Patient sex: M
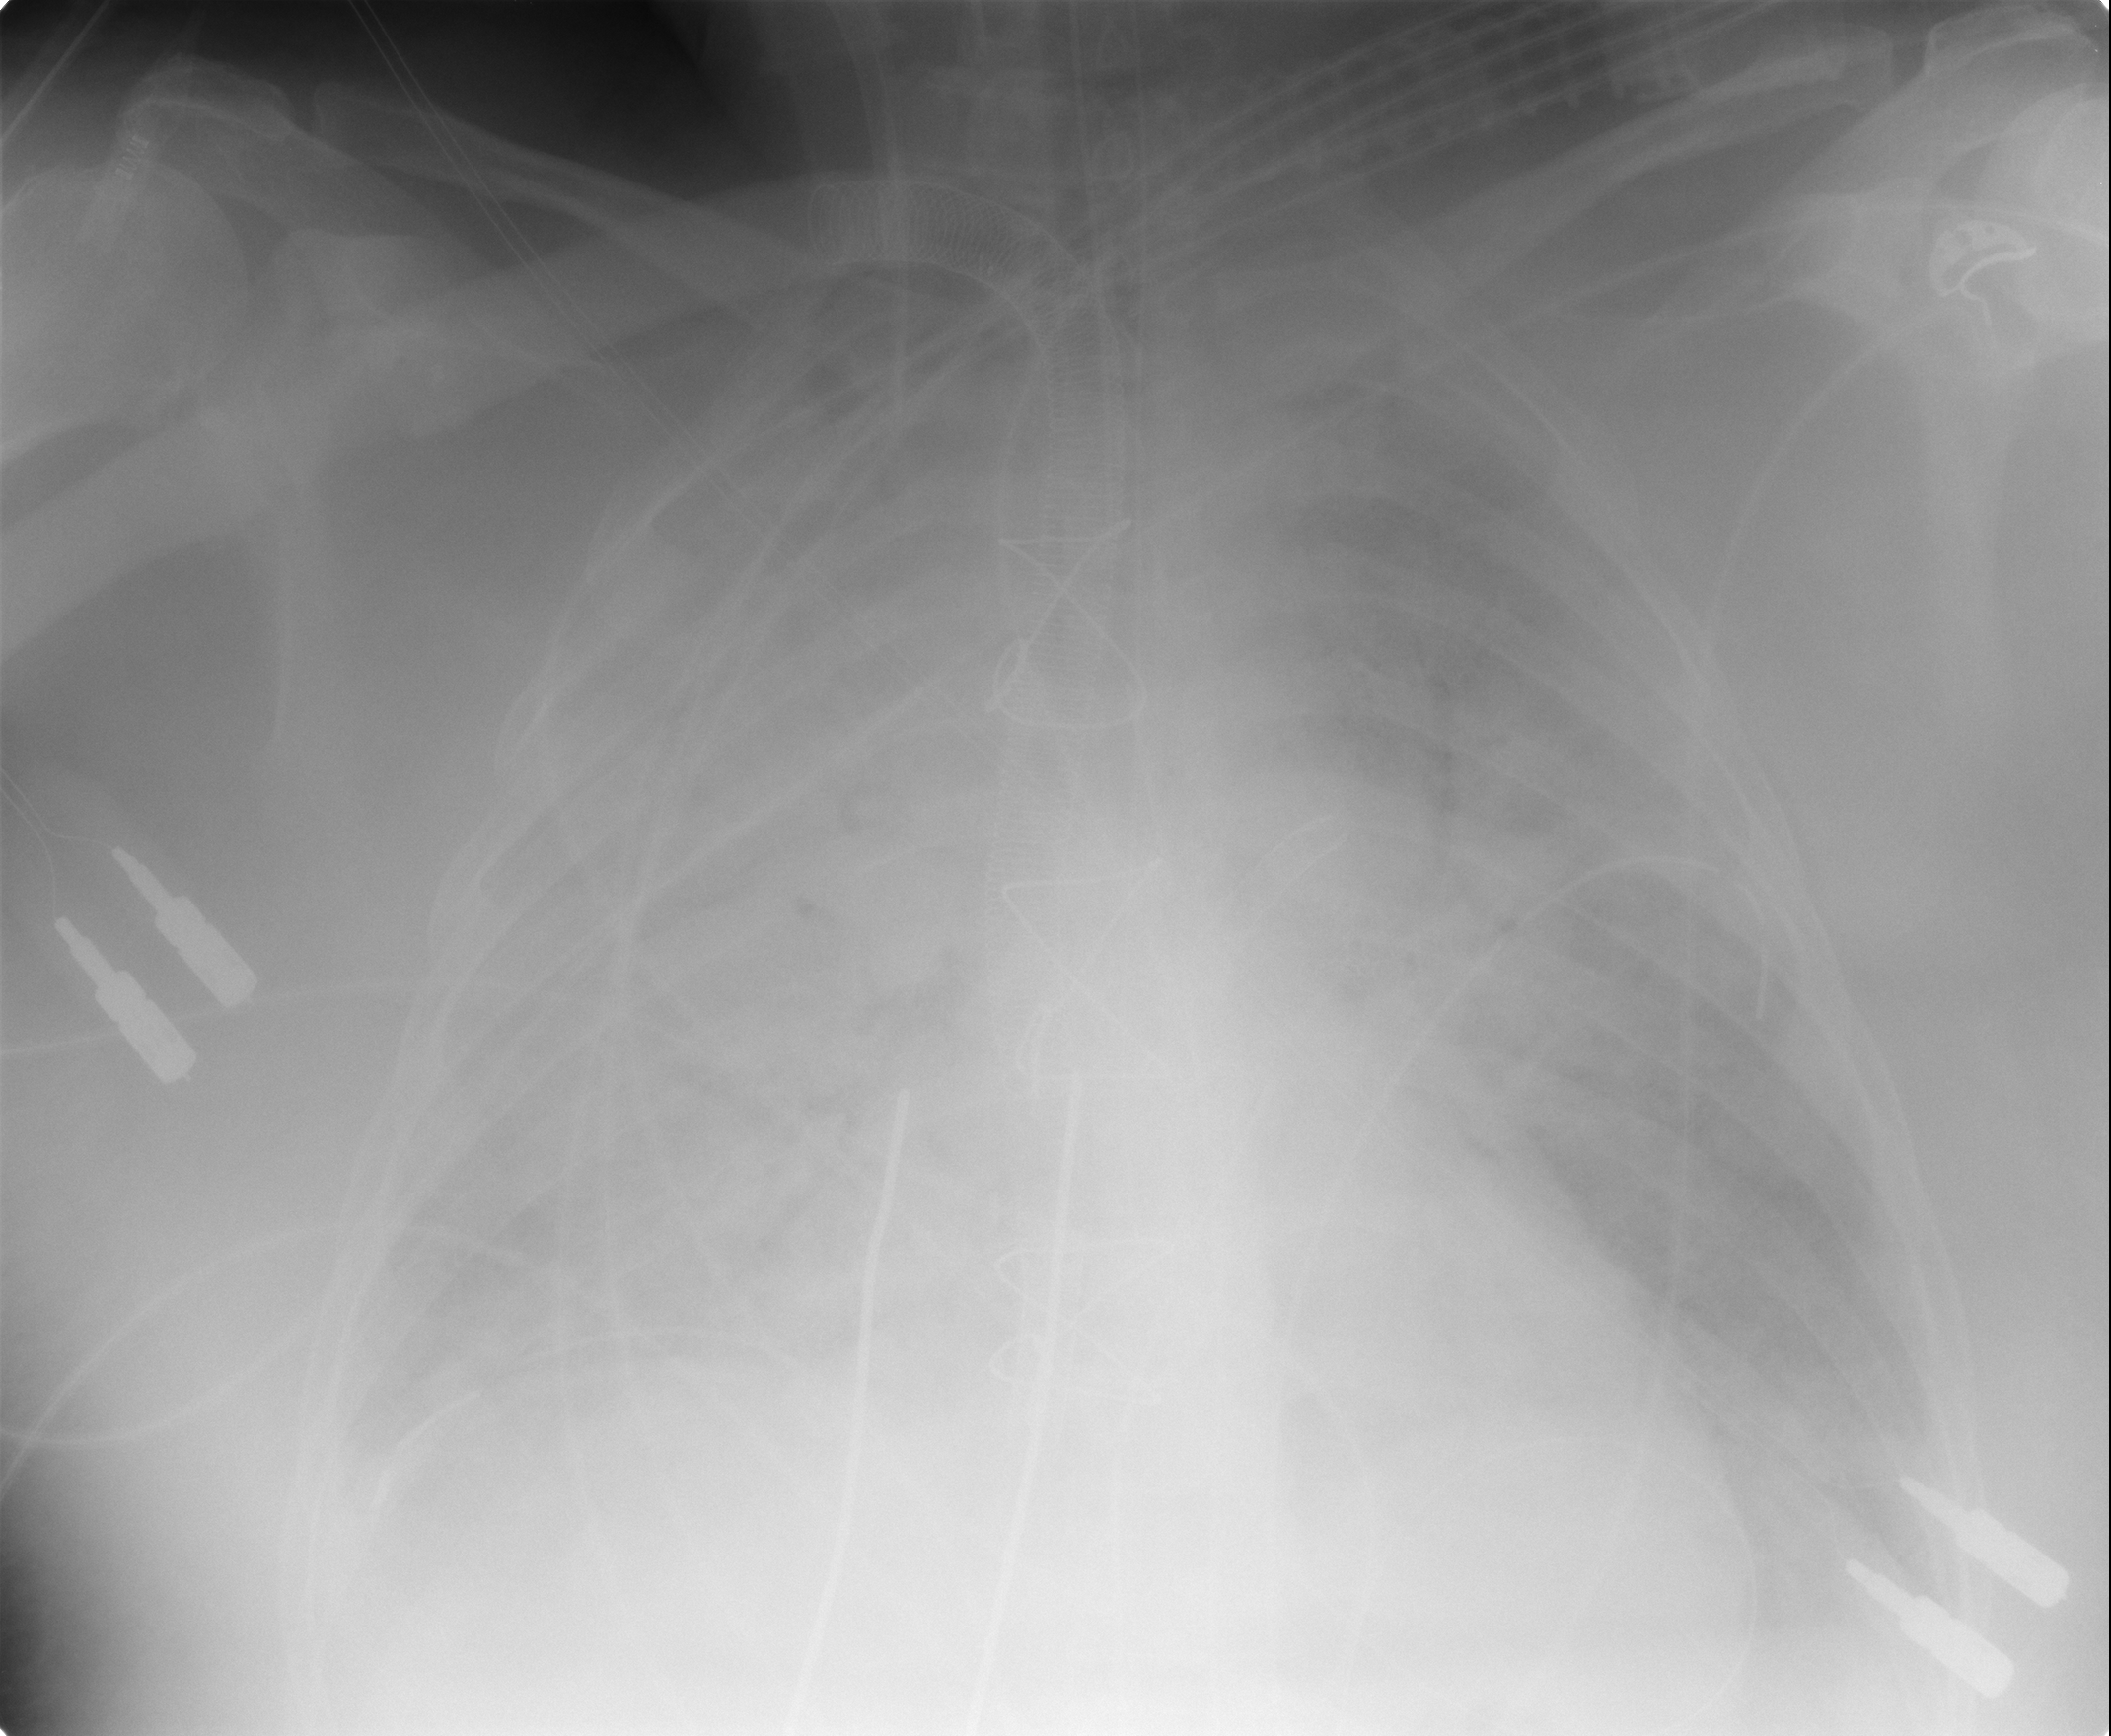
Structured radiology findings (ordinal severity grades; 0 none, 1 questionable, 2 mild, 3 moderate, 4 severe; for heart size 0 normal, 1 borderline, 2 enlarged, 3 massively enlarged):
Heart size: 1
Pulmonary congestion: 4
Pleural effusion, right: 2
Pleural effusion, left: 2
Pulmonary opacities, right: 4
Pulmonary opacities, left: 4
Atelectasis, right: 4
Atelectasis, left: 4